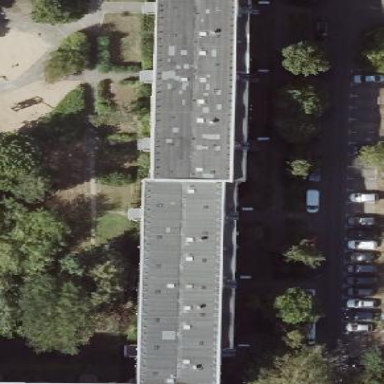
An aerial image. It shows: Building with apartments and flat roof.